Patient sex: F
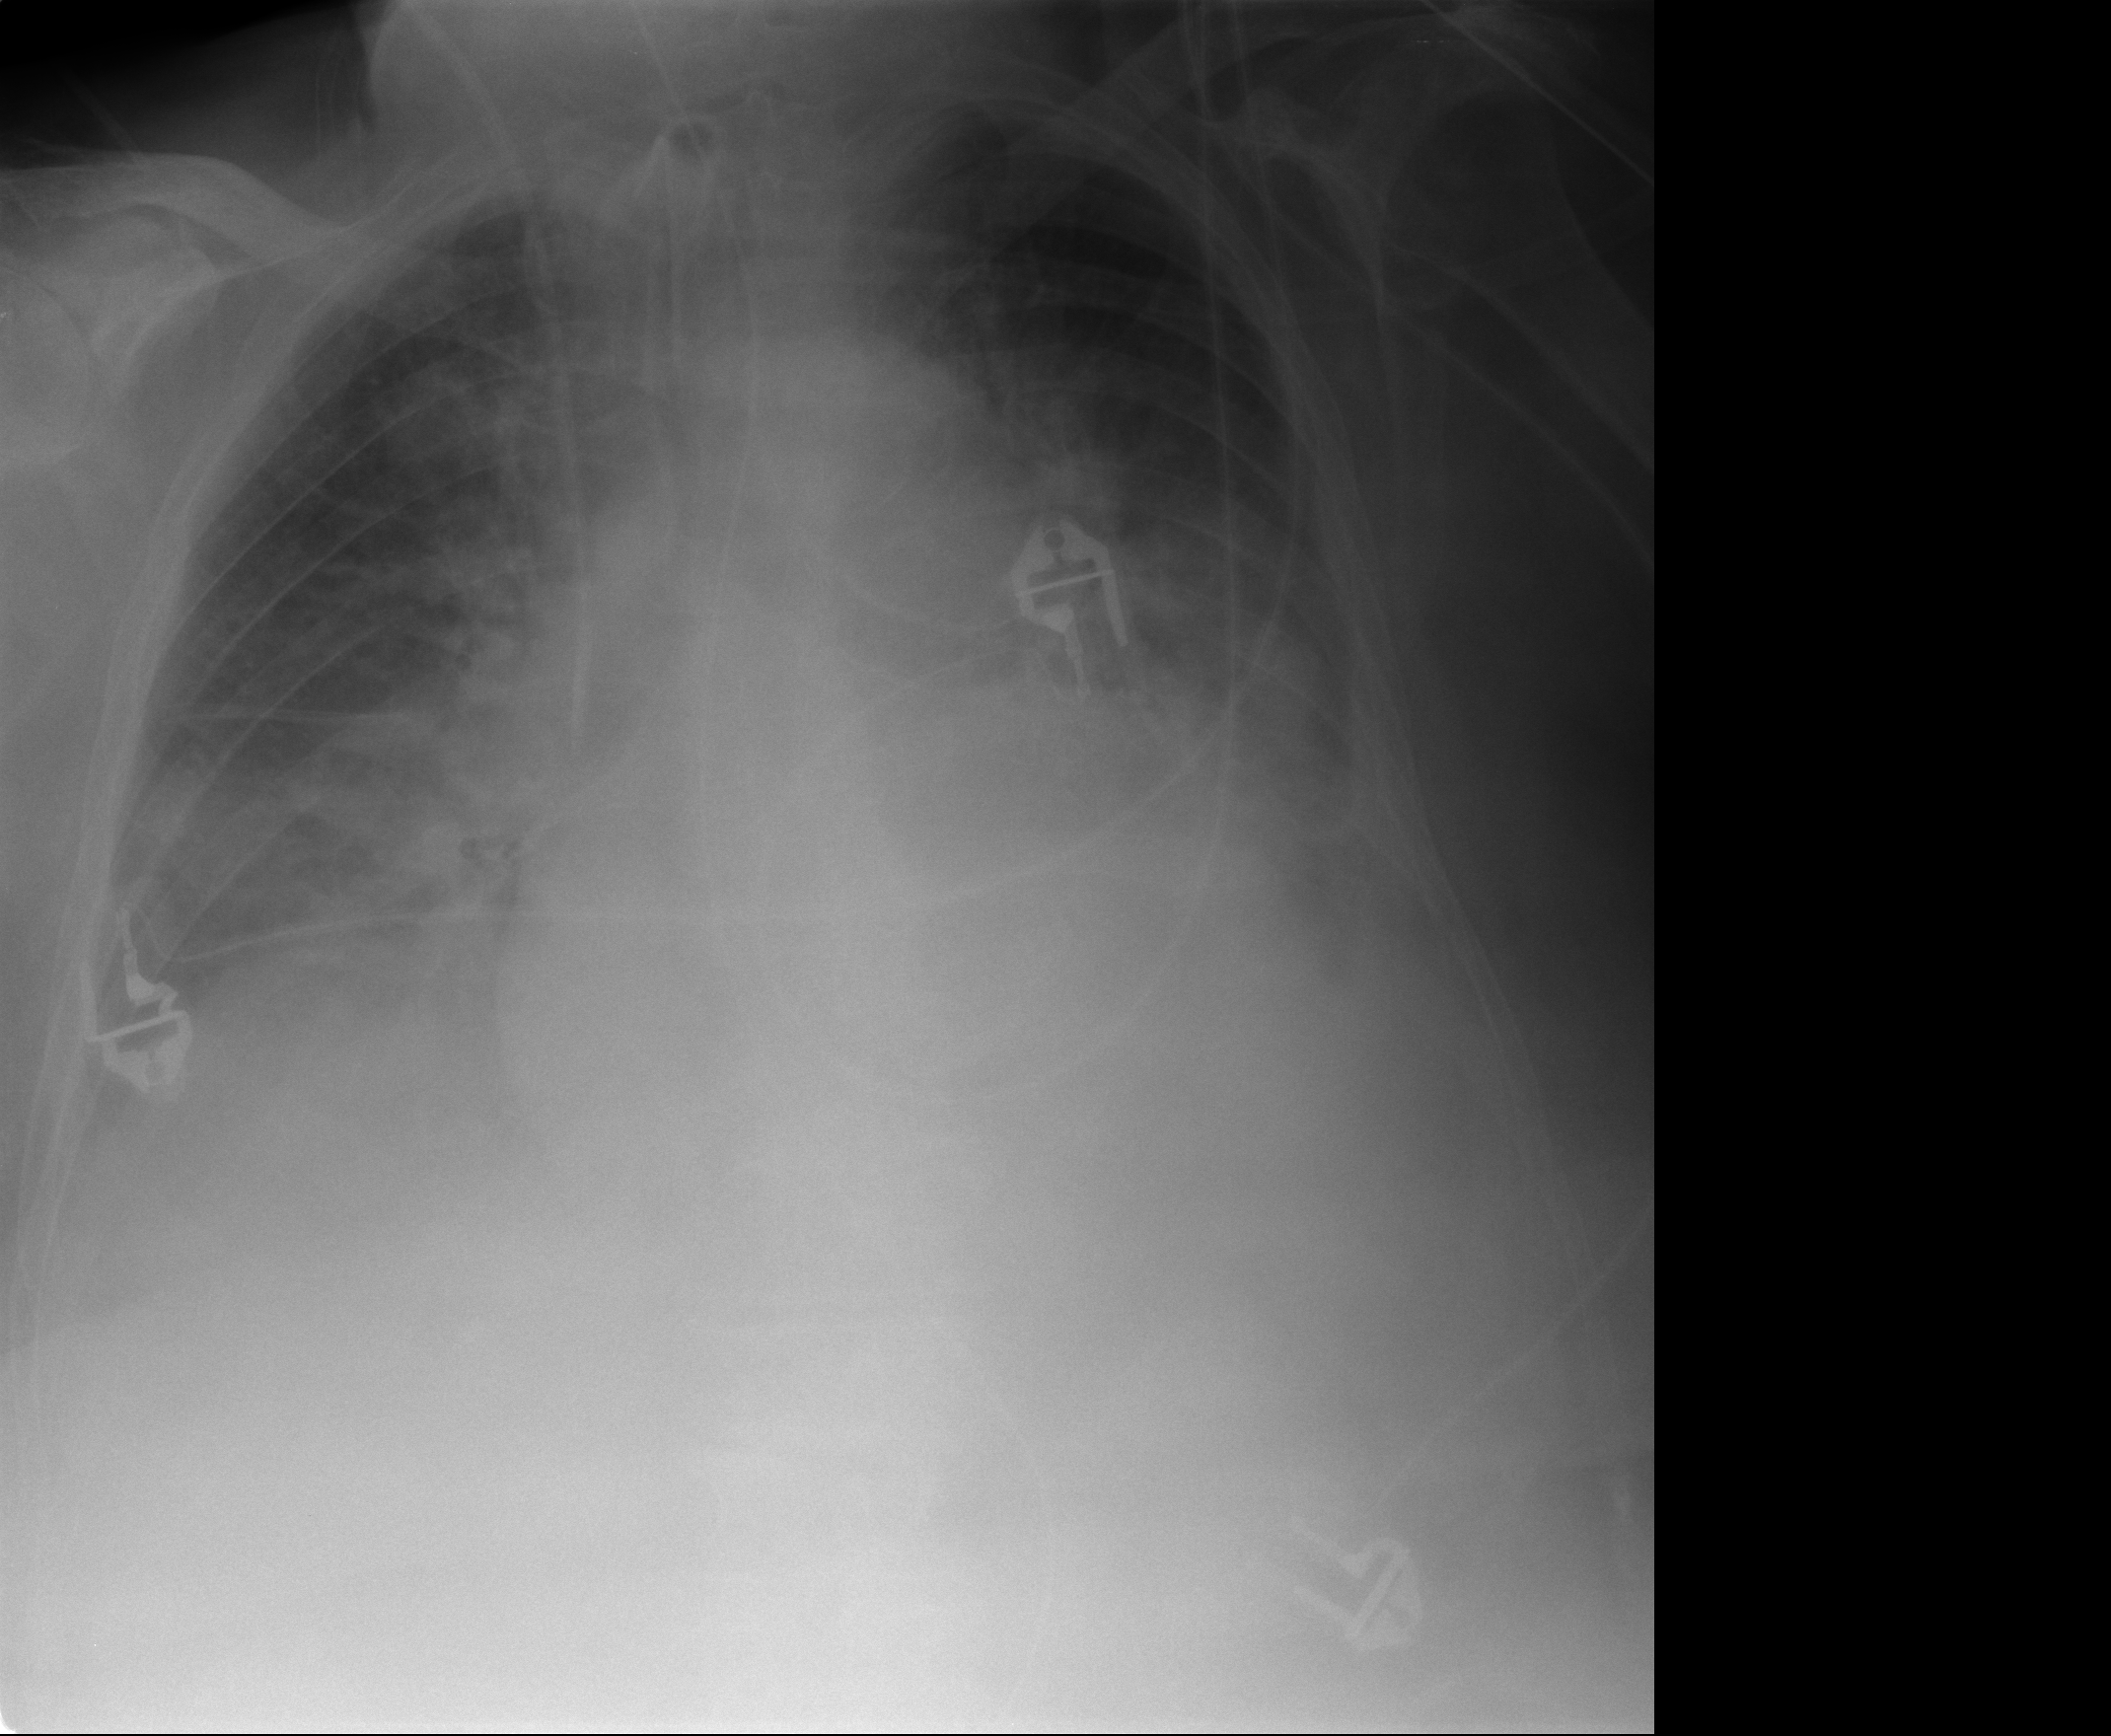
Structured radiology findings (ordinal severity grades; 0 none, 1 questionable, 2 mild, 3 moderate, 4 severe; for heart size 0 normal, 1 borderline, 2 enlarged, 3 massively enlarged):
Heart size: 2
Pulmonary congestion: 2
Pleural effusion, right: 2
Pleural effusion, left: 2
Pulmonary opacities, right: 1
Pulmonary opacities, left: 0
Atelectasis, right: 2
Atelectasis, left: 2